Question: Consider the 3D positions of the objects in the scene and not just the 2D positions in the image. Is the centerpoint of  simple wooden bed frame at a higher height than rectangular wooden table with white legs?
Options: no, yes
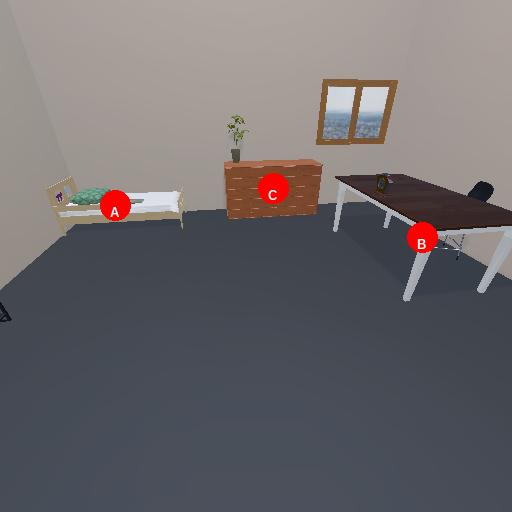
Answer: no